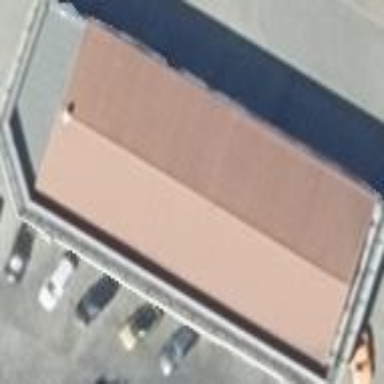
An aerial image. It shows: Commercial building with car shop.